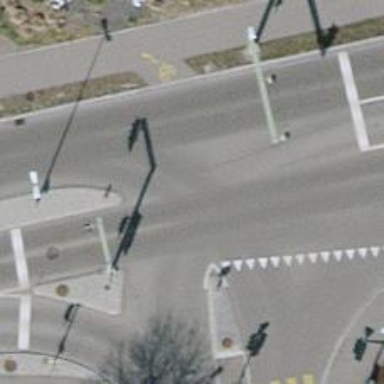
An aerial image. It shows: Road with traffic signals.